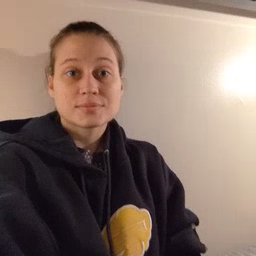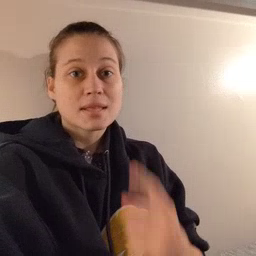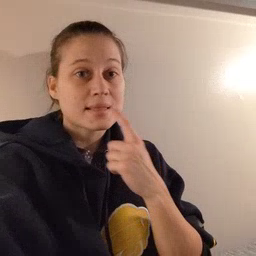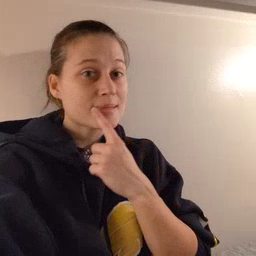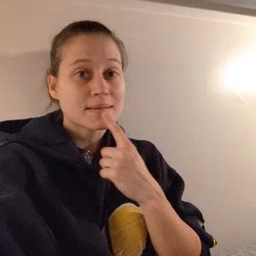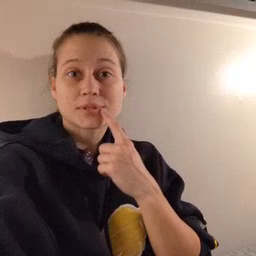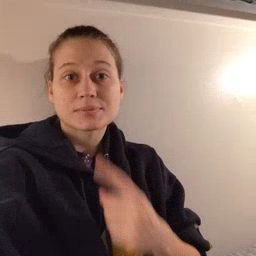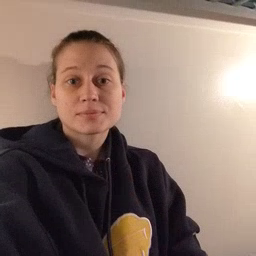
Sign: lips